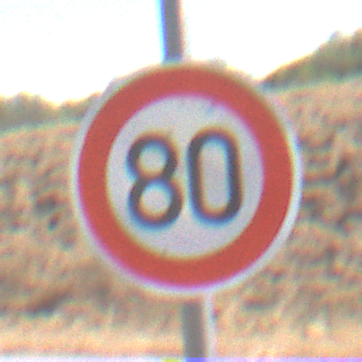
Verkehrszeichen: Geschwindigkeit80
Umgebung: Outdoor, RoadRail
Tageszeit: Midday
Wetter: Clear
Licht: Natural
Jahreszeit: Summer
Kontrast: HighContrast